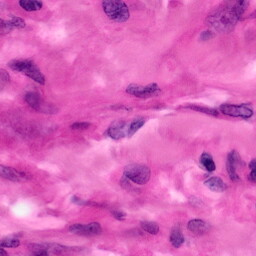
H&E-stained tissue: Pancreatic